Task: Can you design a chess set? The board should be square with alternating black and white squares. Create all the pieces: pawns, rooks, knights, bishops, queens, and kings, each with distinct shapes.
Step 1114:
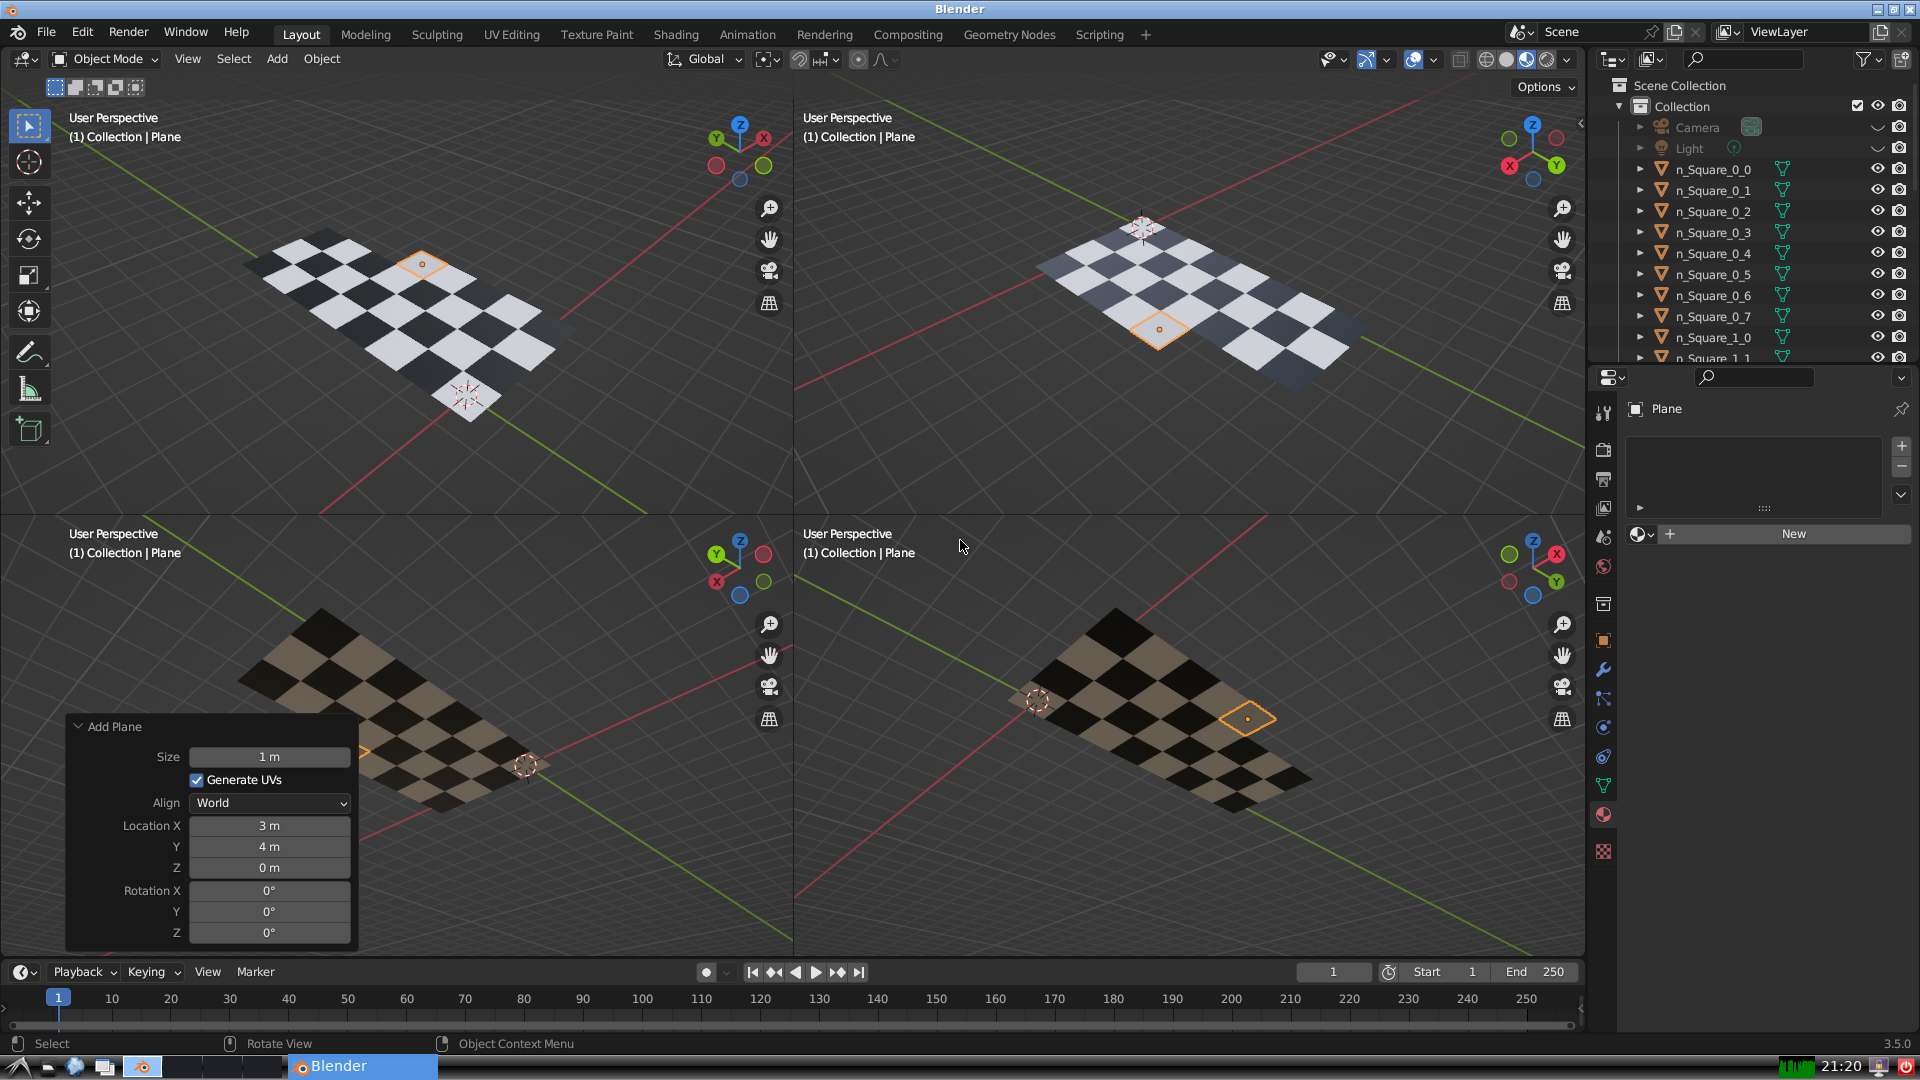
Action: {"mouse_move": [1608, 631]}